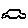
Label: car